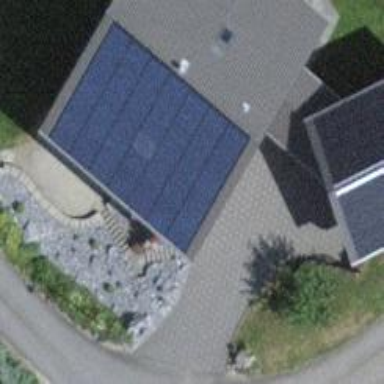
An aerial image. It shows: Solar photovoltaic panel generator.